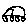
Label: car